Interaction volume radius: 10 \u00c5
Interaction volume height: 45 \u00c5
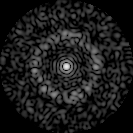
Disorder parameter: 0.8419